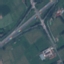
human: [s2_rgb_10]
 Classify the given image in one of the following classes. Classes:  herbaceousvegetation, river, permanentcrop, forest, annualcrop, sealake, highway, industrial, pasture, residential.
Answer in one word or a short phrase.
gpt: Highway